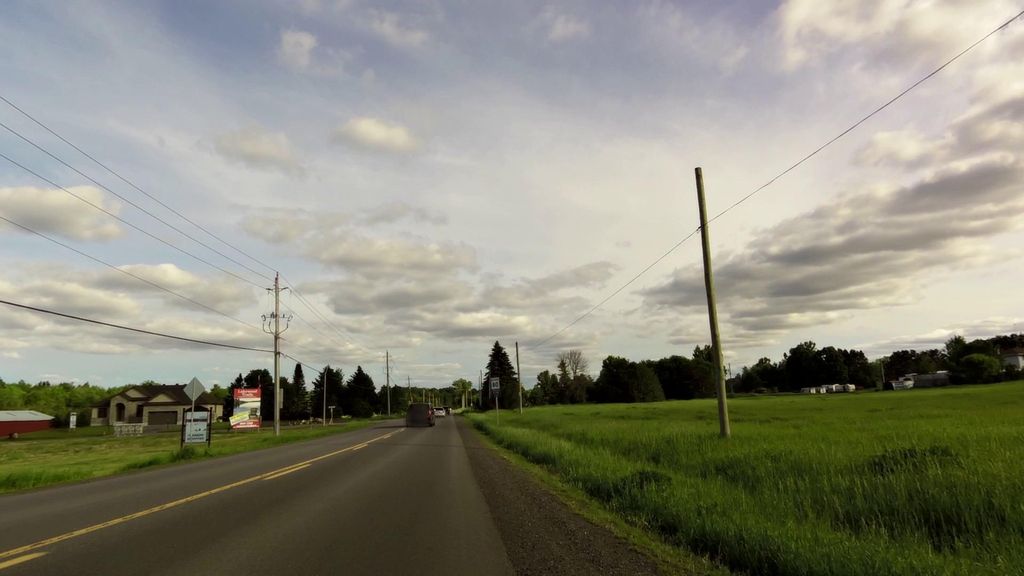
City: ottawa-gatineau